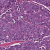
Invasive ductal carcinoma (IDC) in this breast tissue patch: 1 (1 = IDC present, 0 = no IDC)